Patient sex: M
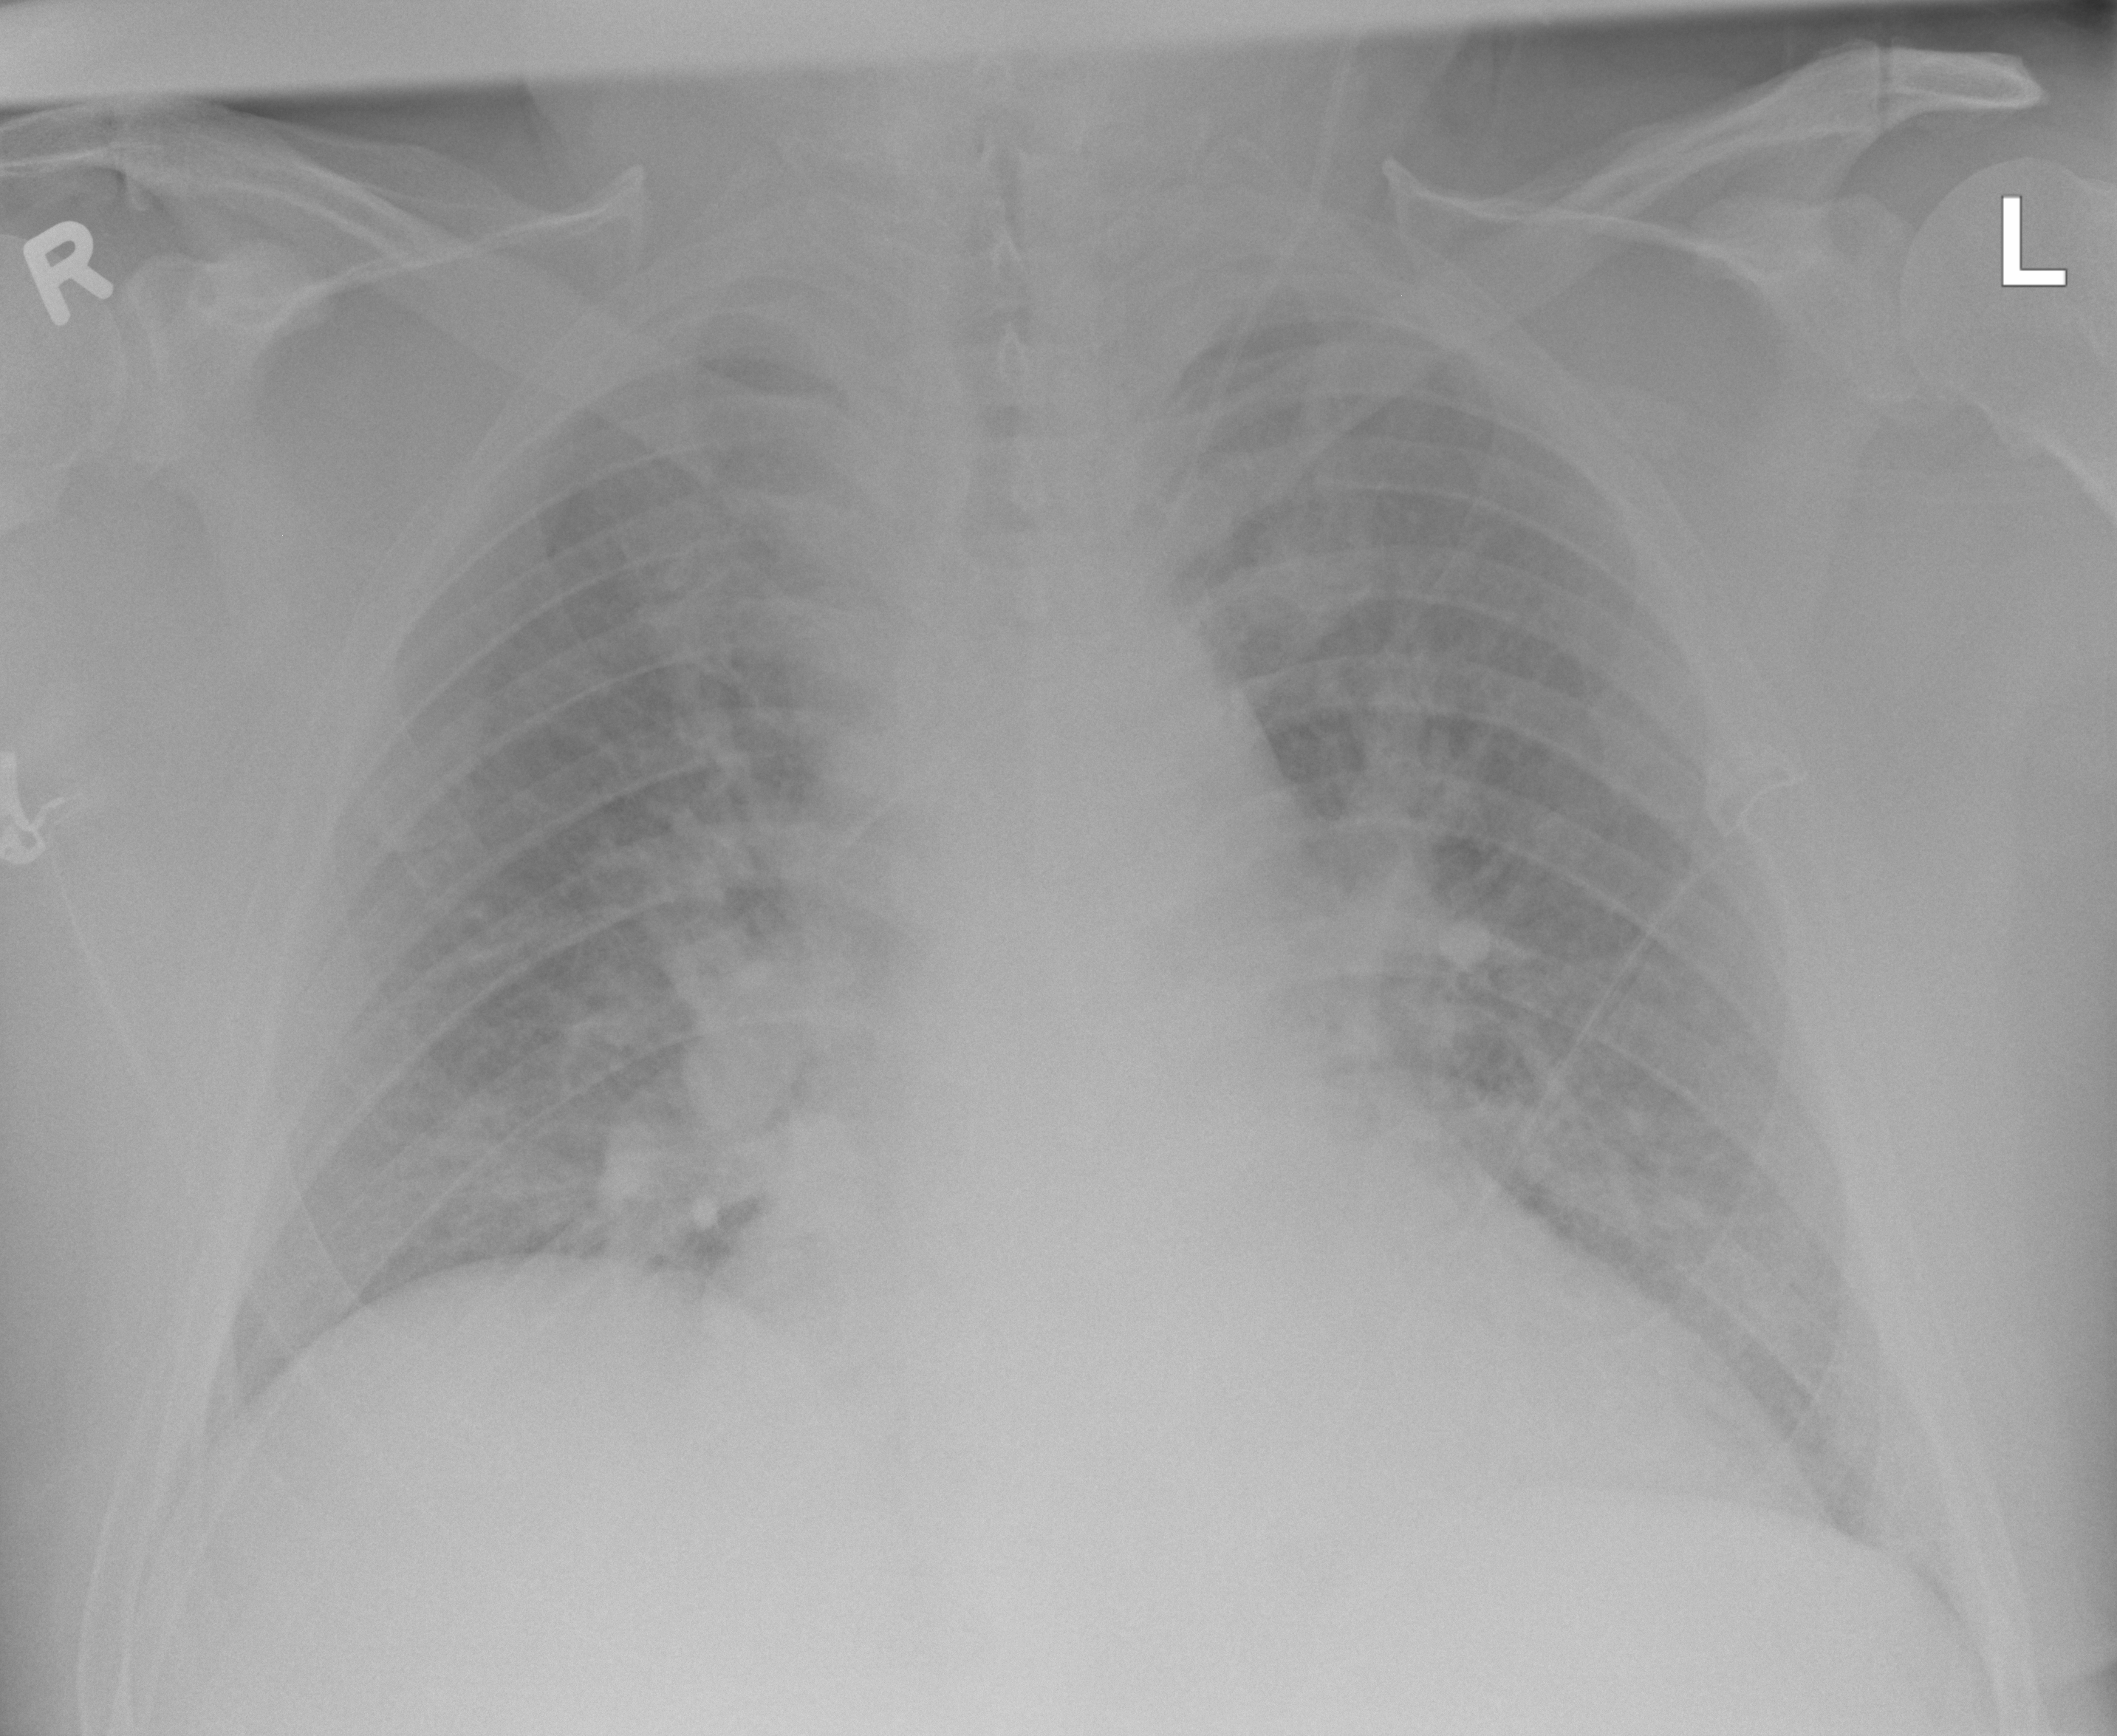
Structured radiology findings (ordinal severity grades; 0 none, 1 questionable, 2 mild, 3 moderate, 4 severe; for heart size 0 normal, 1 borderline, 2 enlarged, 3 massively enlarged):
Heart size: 1
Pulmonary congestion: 2
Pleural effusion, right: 0
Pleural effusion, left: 0
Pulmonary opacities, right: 0
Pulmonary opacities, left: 0
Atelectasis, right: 0
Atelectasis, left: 0